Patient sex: M
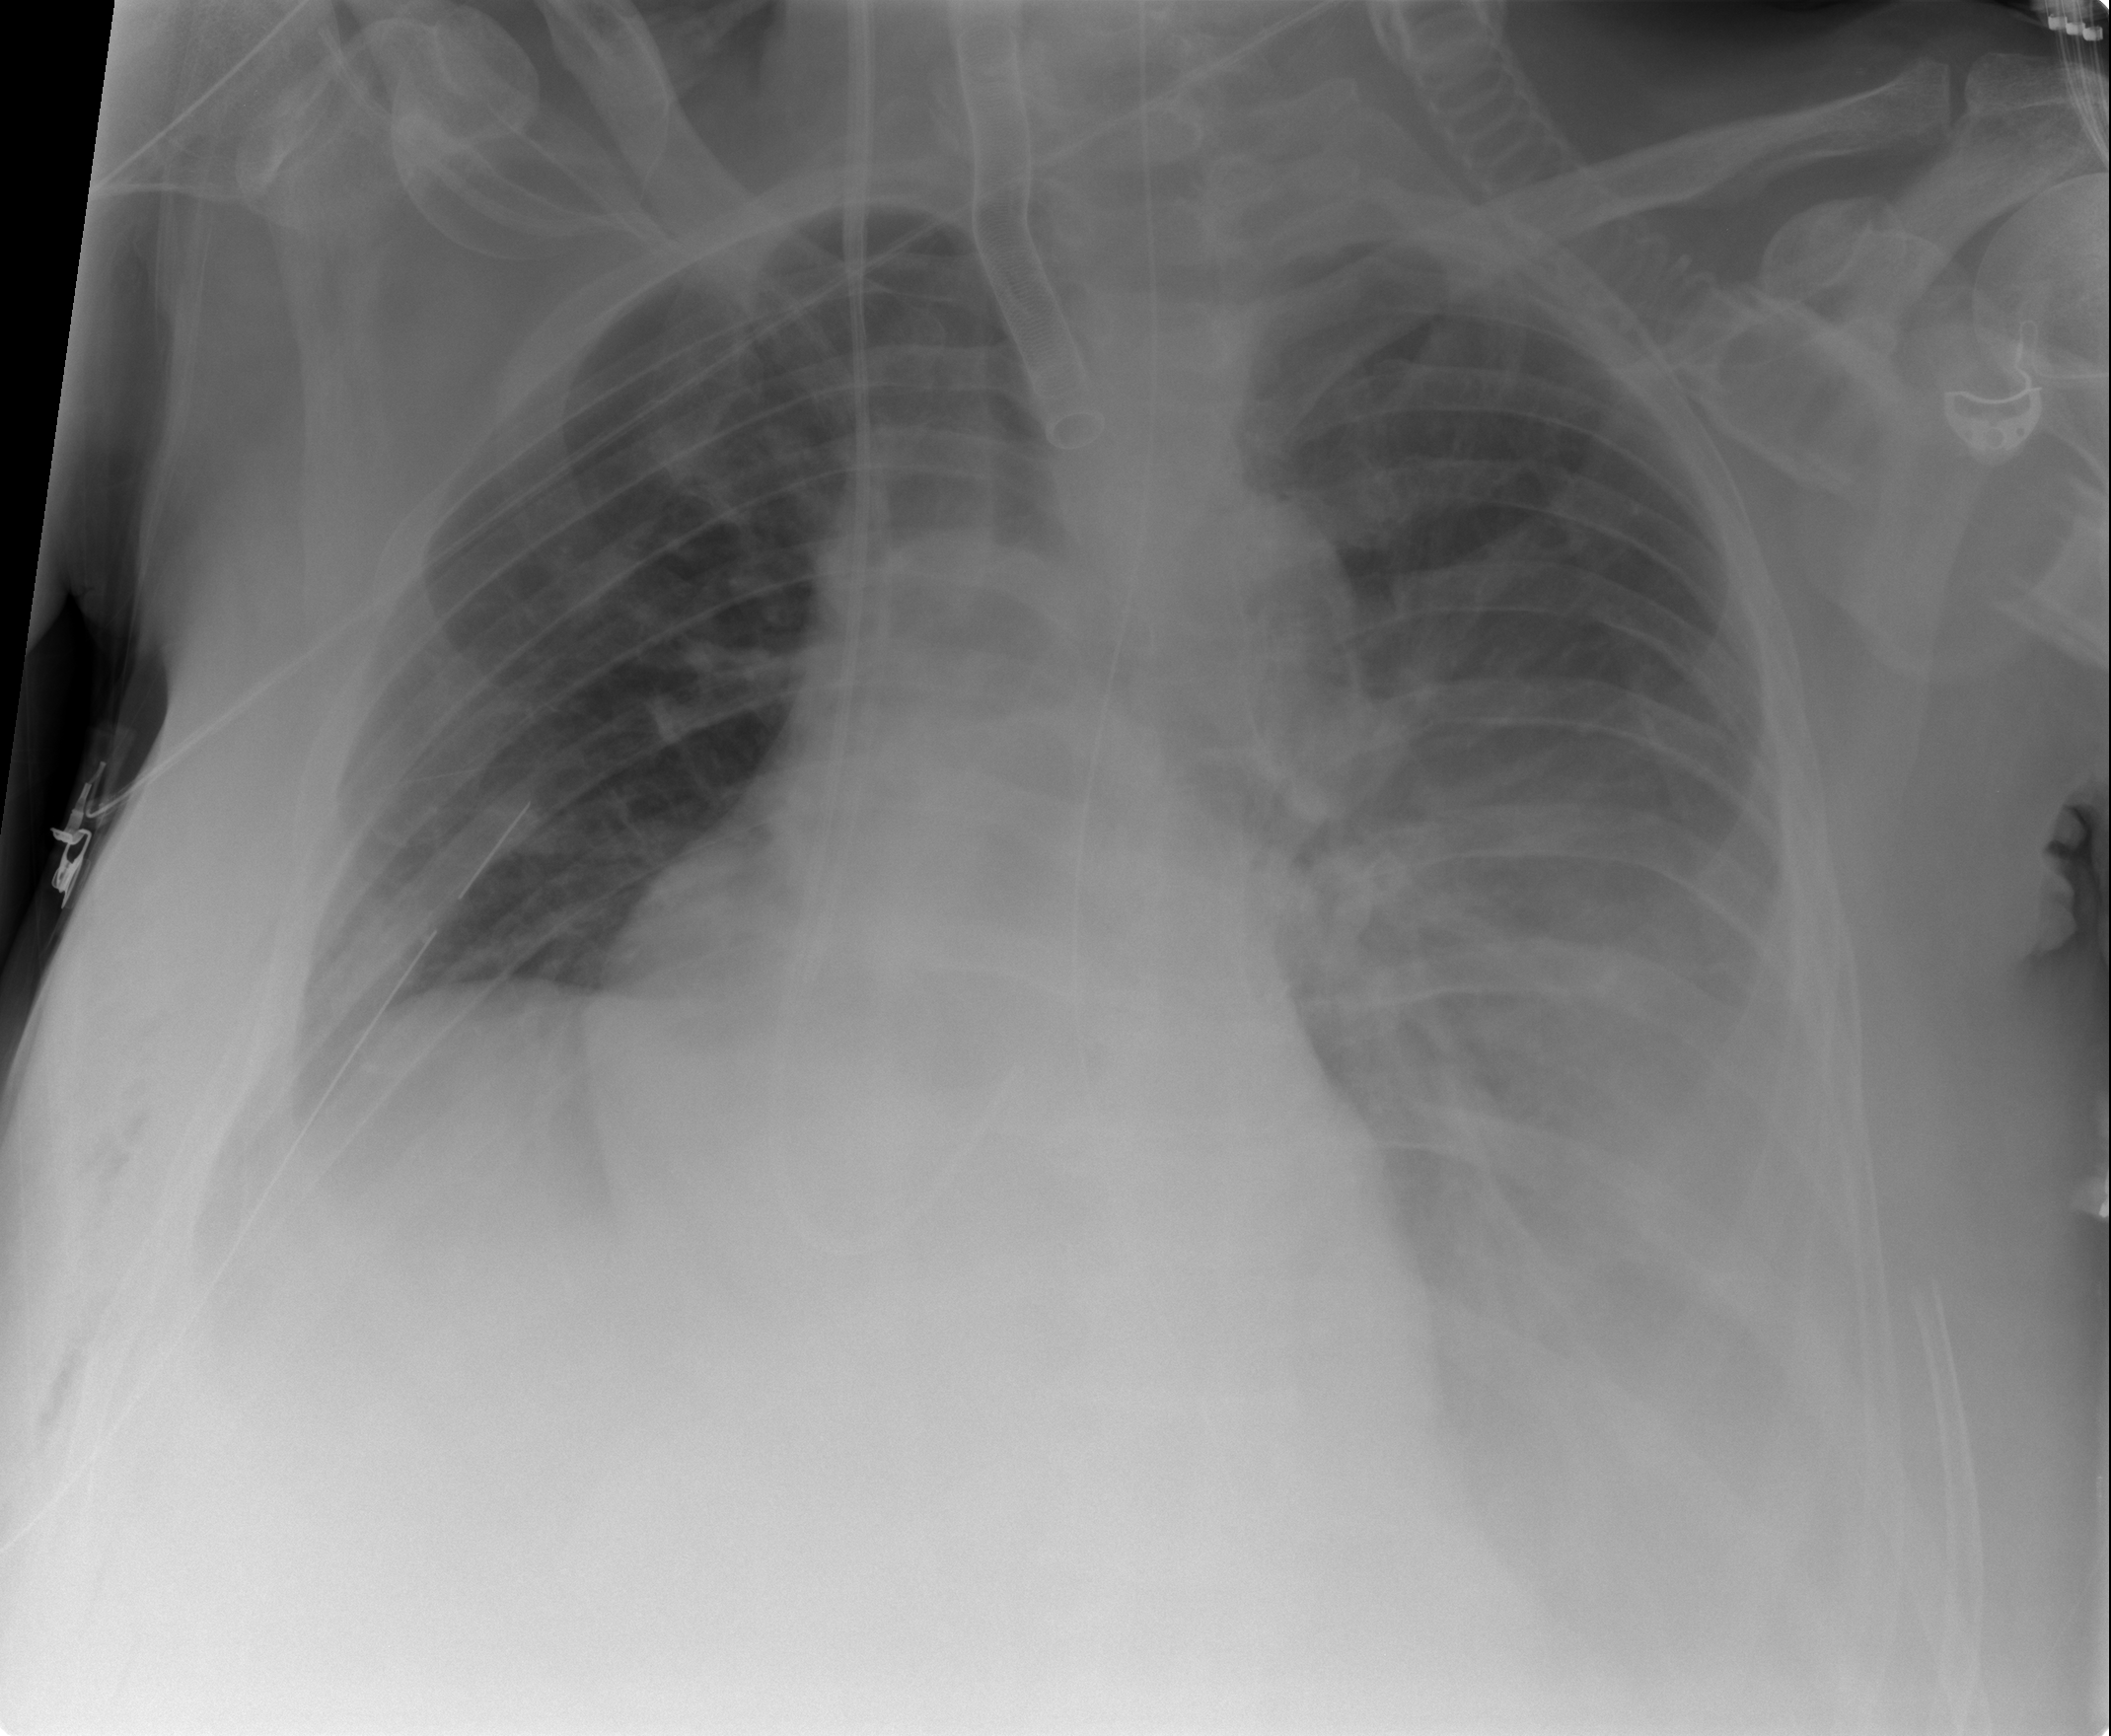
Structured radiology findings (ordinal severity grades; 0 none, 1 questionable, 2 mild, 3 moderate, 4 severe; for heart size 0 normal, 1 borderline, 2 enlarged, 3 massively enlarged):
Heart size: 2
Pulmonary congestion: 2
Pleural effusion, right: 2
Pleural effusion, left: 3
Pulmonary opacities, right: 0
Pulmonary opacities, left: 0
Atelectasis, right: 2
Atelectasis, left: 2